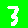
Digit: 3